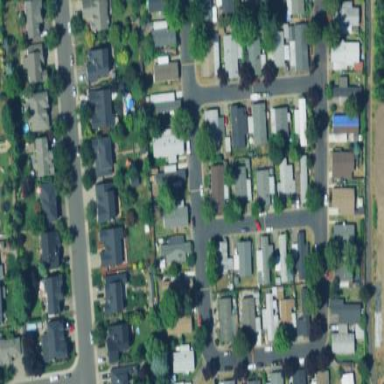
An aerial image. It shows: Residential road with sidewalks on both sides.